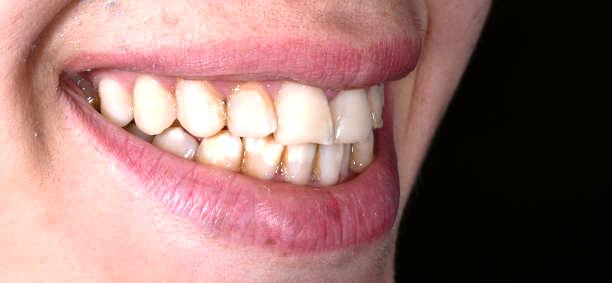
Condition: Calculus